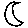
Label: moon